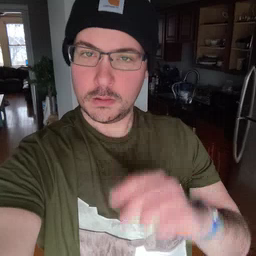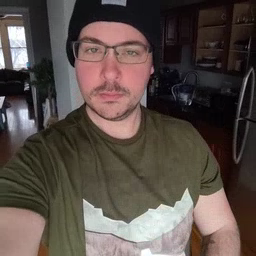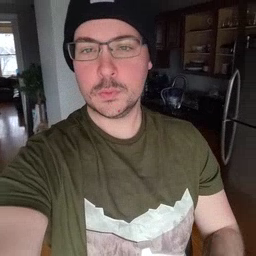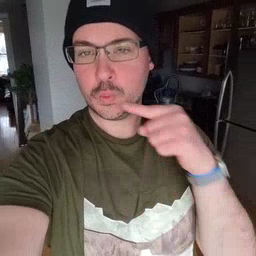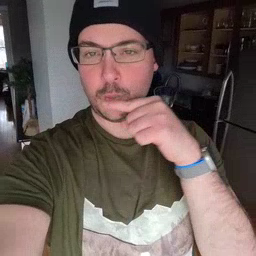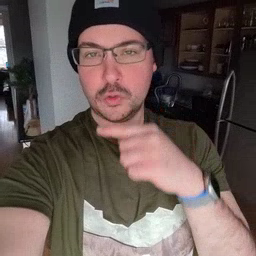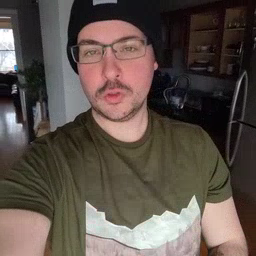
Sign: toothbrush